Question: I am working with ajax and node js for the first time. When I use the client to get response from node js it gets into the error function. On the other hand, when I directly call the url from the browser, I get the correct response from the server. This is an indication that something is wrong with the client side ajax request.
This is my client code :
'''
function fetch() {
$.ajax({
type: 'POST',
url: "http://127.0.0.1:8888",
data: {data : 'India'},
dataType: 'json',
success: function () {
alert("hi");
//var ret = jQuery.parseJSON(data);
//$('#q').html(ret.msg);
},
error: function (jqXHR, textStatus, error) {
console.log('Error: ' + error.message);
alert("ERROR");
}
});
'''
This is the server node.js code (part of it). The console.log msg get the correct values.
'''
http.createServer(function(req, response) {
console.log("Request received");
response.writeHeader(200, {"Content-Type": "application/json"});
req.on('data', function (chunk) {
console.log(chunk.toString('utf8'));
console.log(result[0].name);
});
response.end(JSON.stringify({data:result}));
}).listen(8888);
'''
All the console.log in the server gets the correct values. That means the response is not reaching back when there is ajax request, but on directly writing 127.0.0.1:8888, I get correct response.
The message on the console is :
'''
XMLHttpRequest cannot load http://127.0.0.1:8888/. Origin null is not allowed by Access-Control-Allow-Origin.
'''
Please someone help to fix this out. I have been on this for a day now.
EDIT : Screen capture of the network tab. As you can see the server gets the request but the client does not get the response. This is done even after writing 'Access-Control-Allow-Origin' : '*'.

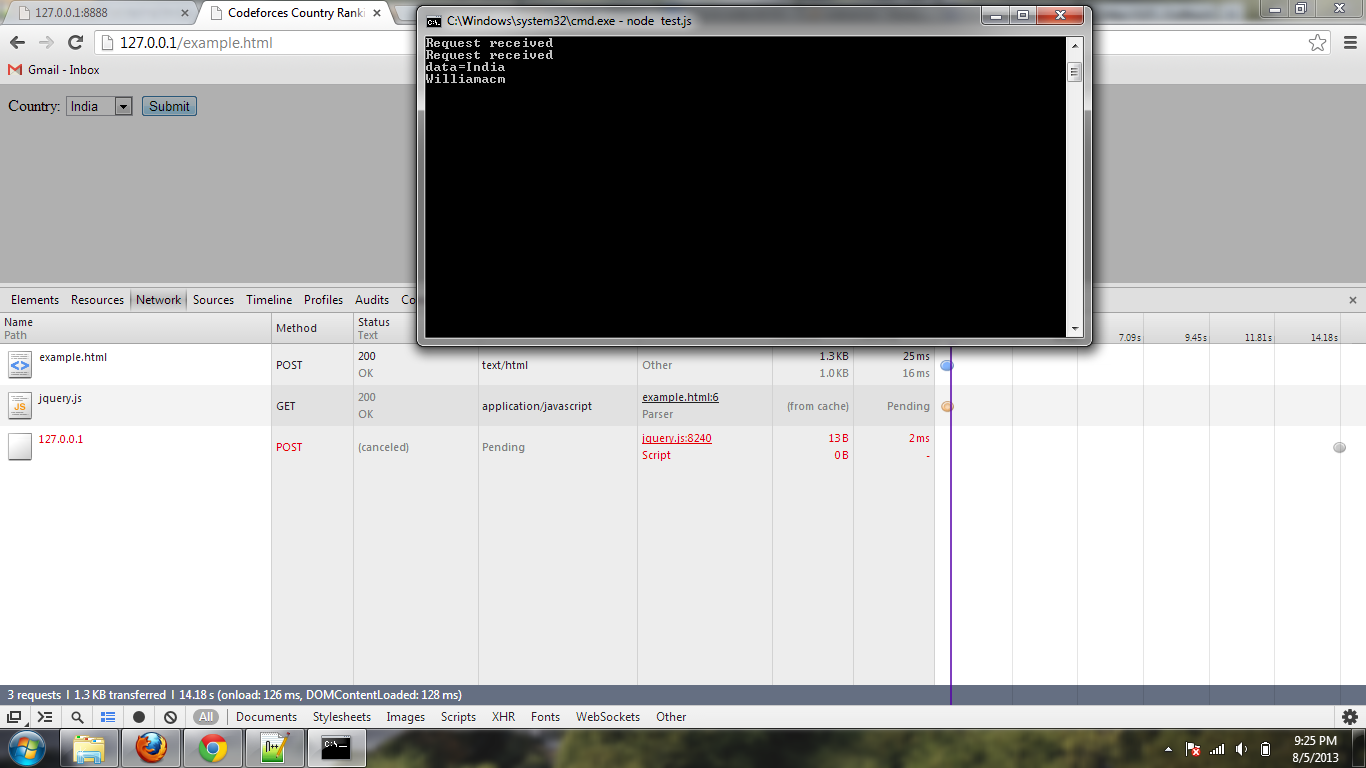
Answer: This is the <URL>.